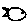
Label: fish